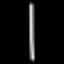
Label: line